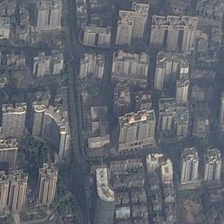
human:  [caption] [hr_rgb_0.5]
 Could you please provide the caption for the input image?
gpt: many tall buildings and some green trees are in a commercial area .

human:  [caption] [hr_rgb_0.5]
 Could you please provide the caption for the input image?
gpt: many tall buildings and some green trees are in a commercial area .

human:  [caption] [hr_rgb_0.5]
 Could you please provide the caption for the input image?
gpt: there are buildings, roads and trees .

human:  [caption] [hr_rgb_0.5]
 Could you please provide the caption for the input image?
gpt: it is green trees, gray roads and buildings .

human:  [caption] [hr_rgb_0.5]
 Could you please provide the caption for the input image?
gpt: there are buildings, roads and trees .